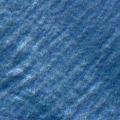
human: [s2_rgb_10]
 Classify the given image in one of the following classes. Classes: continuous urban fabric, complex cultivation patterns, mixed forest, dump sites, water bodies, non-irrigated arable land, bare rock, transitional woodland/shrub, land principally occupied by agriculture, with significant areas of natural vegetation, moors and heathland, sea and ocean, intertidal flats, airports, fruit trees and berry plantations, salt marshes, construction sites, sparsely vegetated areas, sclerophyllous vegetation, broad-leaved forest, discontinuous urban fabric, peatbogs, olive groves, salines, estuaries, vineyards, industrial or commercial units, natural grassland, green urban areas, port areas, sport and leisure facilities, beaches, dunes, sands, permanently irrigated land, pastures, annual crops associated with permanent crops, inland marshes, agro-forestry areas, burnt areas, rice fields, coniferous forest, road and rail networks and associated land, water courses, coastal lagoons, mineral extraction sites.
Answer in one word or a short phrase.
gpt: sea and ocean